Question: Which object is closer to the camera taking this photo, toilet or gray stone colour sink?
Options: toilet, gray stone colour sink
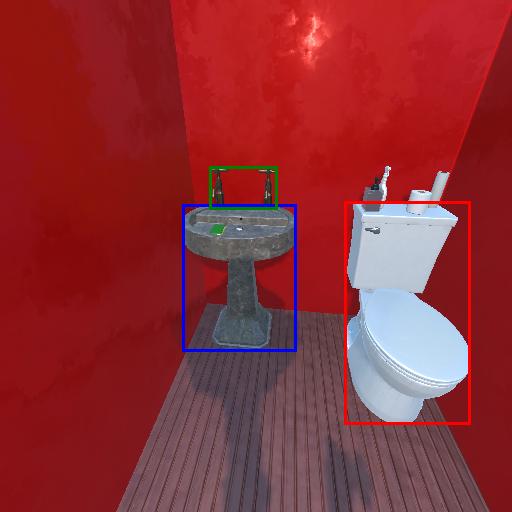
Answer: toilet